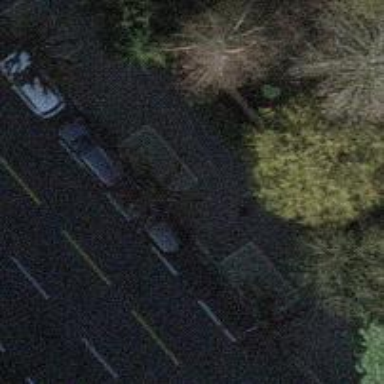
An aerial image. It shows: Avenue lined with trees.